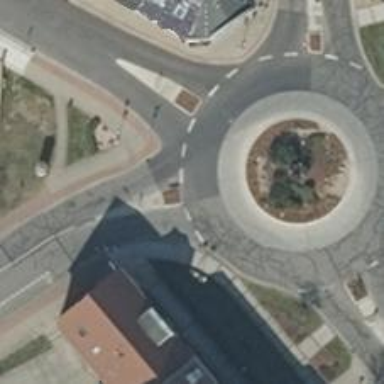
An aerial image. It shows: Tertiary road with asphalt surface leading to roundabout junction.